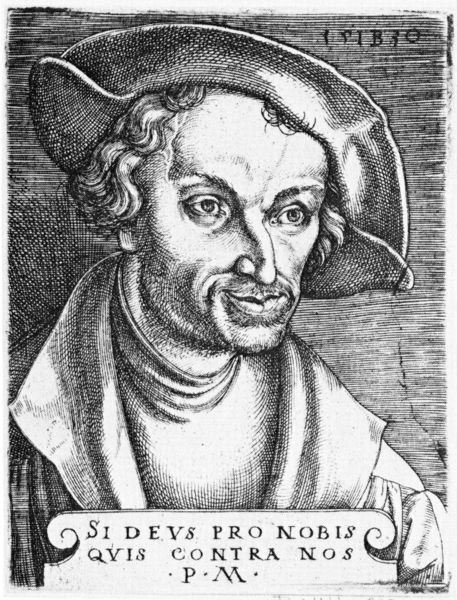
Titel: Bildnis des Philipp Melanchthon
Künstler: Georg) Meister IB (Pencz
Institution: (Seriendruck)
Schlagwörter: dunkel, kopf, mann, schatten, weiß, frisur, grau, haar, hell, hut, licht, mund, männer, nase, ohr, profil, schwarz, stirn, zeichnung, blick, alt, bart, hemd, jacke, kappe, mütze, mützen, augen, falten, gesicht, kleidung, kragen, mensch, rahmen, bildnis, hals, portrait, porträt, signatur, auge, haare, halbfigur, mantel, augenbrauen, brustbild, kinn, lippen, locke, locken, rechts, renaissance, schräg, schulter, schultern, kopfbedeckung, lächeln, holzschnitt, schrift, wangen, datierung, grafik, graphik, schriftzug, tafel, inschrift, bouche, brauen, gris, homme, manteau, nez, yeux, starr, wange, jahreszahl, revers, krempe, offen, druck, druckgraphik, schwarz weiss, druckgrafik, initialen, schraffur, holzstich, radierung, stich, caricature, noir, portait, seite, gebogen, text, buchstaben, chapeau, für, bleistift, stift, wir, halbprofil, voluten, mittelalter, rollkragen, gelehrter, dürer, kupferstich, gravure, schief, krumm, legende, kaltnadel, latein, lateinisch, motto, genau, verzerrt, tiefdruck, albrecht dürer, klappen, moyen-age, col, veste, contra, klragen, krumme nase, schrfafuren, text latein, unterschirft, estampe, rolli, malade, idiot, nae, ohne farbe, assymetrie, ann, regard, noble, médiéval, gegen, 1530, tordu, 1518, p.m., contre, si deus pro nobis, déformé, infirme, pm, wer nicht für uns ist, ist gegen uns, nobis, oble, si deus, pro qui, nos